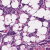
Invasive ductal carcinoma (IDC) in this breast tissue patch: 1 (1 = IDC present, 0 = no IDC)